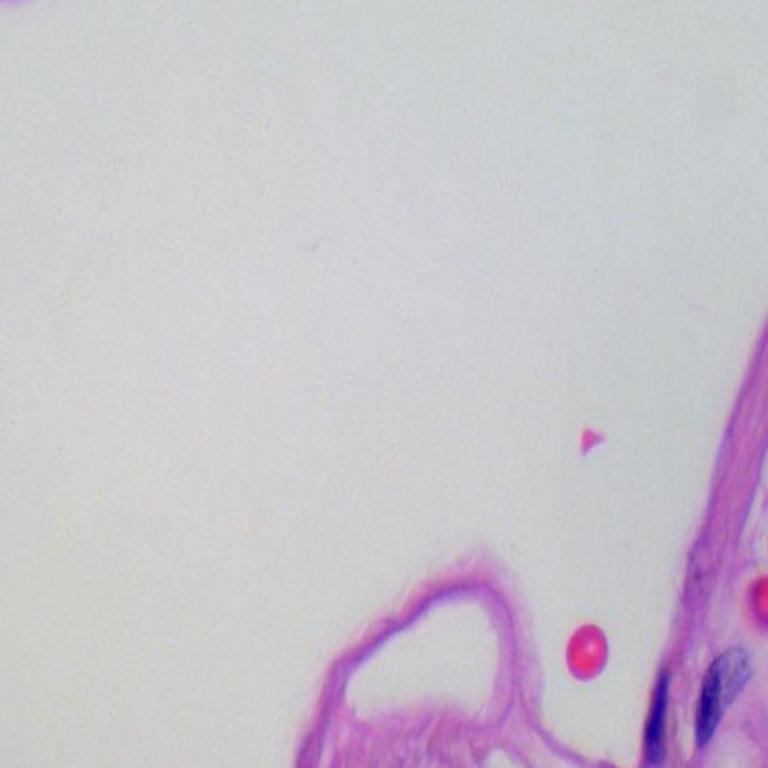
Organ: lung
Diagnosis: benign